Aerial crown-view tile of a tropical tree (Barro Colorado Island, Panama), acquired 20241014:
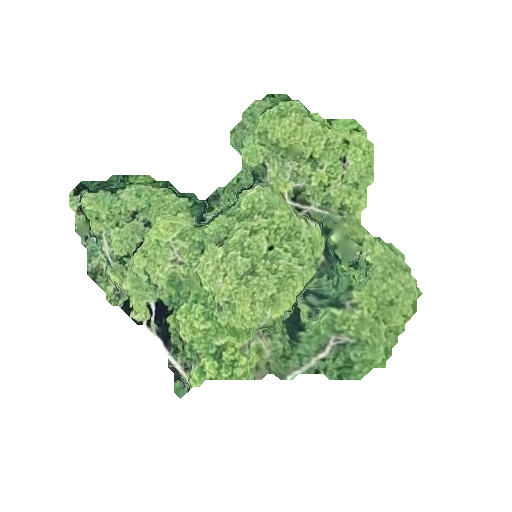
Species: Terminalia amazonia
GBIF accepted scientific name: Terminalia amazonica
Crown area: 99.485 m²